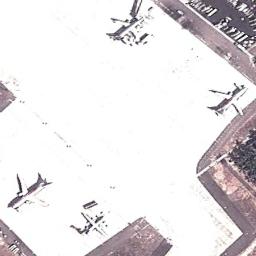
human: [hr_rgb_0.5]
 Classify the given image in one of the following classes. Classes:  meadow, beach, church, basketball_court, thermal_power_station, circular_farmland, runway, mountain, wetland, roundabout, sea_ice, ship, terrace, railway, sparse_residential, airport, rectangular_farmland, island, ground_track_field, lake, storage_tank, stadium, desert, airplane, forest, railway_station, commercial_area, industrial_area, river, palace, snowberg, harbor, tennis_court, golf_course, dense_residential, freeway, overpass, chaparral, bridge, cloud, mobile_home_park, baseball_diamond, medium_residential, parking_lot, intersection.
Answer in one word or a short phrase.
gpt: airplane